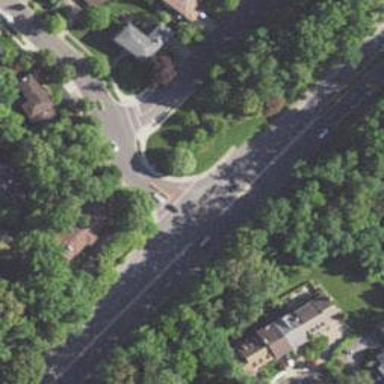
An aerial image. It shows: Uncontrolled road crossing with markings in the form of lines.